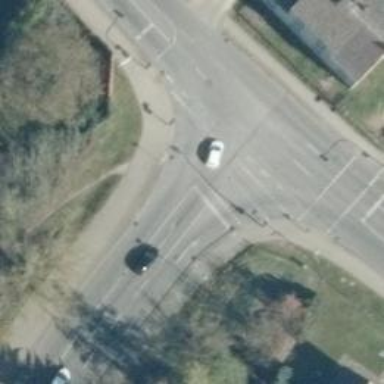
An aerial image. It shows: Road with traffic signals.